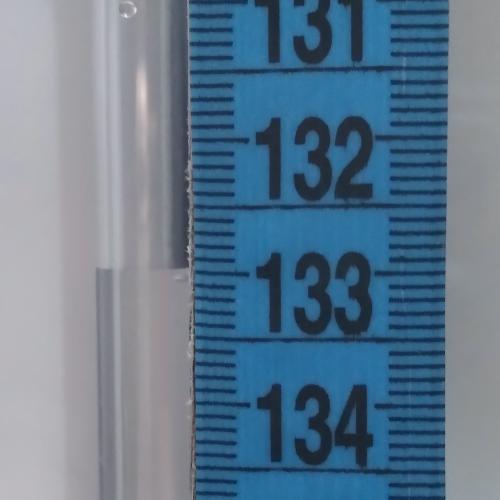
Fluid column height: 133.0 cm